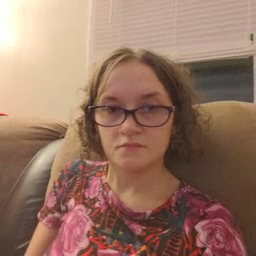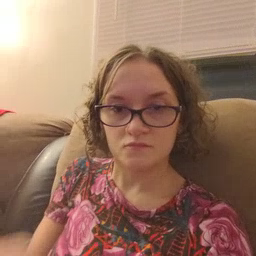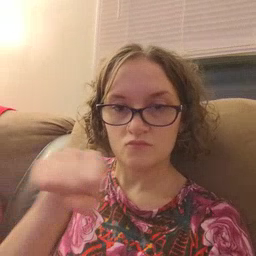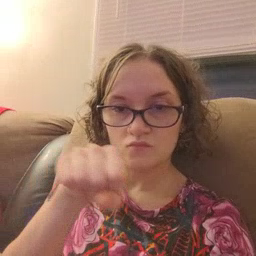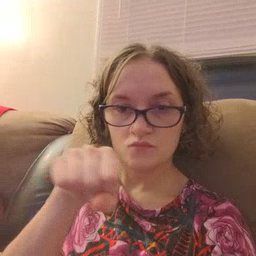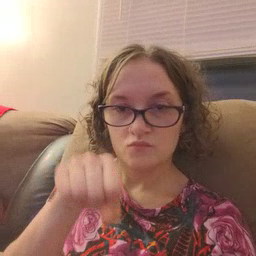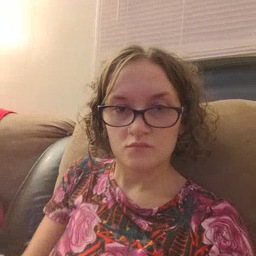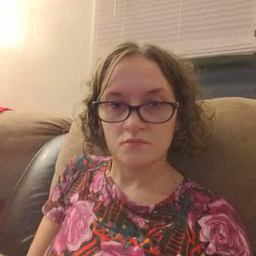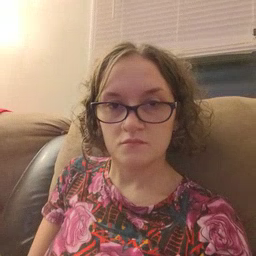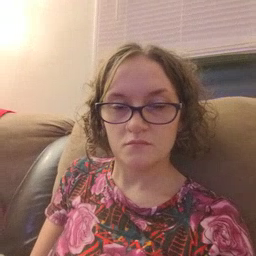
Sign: shoe